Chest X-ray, PA view. Patient: 54 years old, sex M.
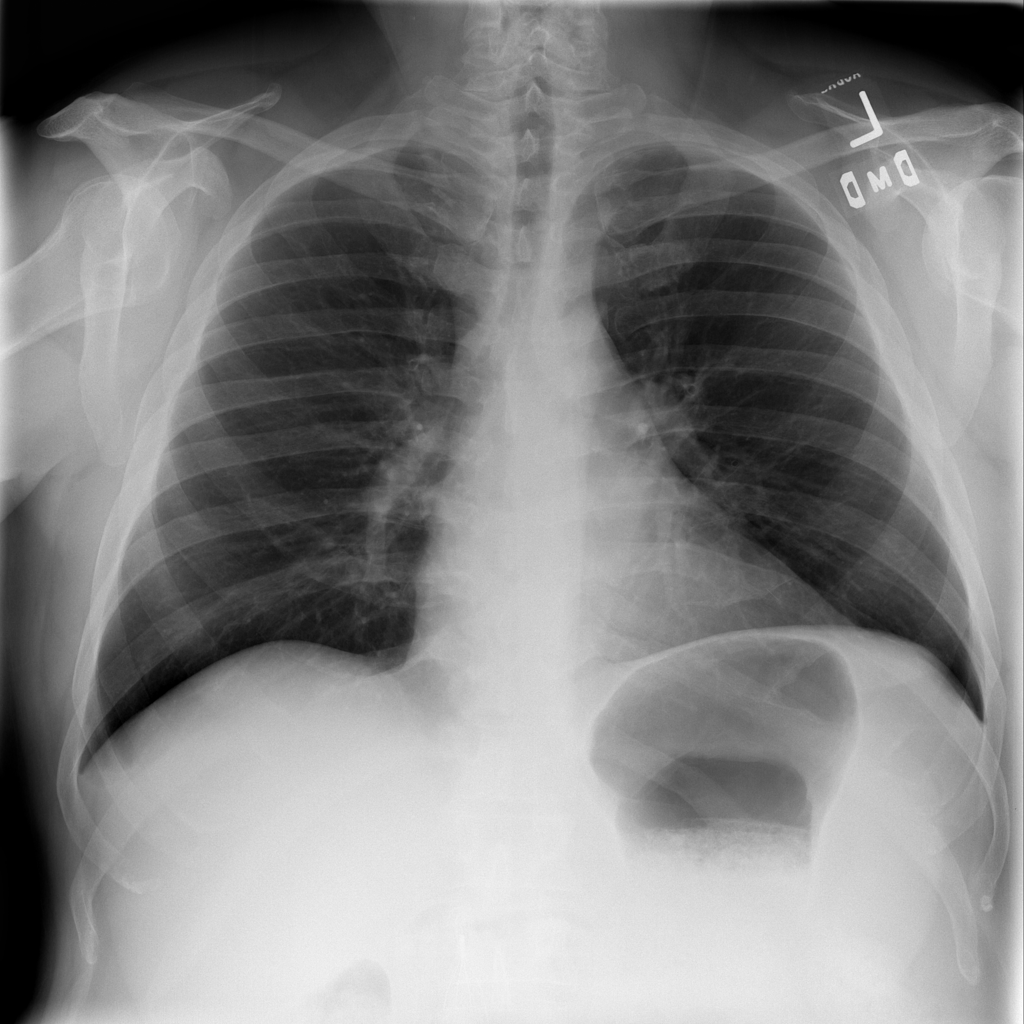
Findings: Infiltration